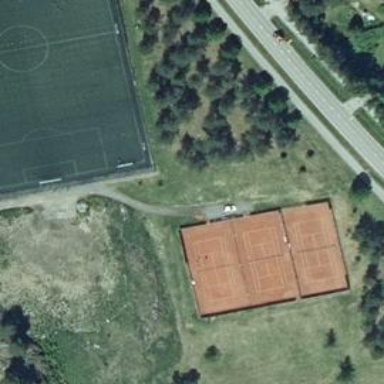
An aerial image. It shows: Tennis court in leisure pitch.